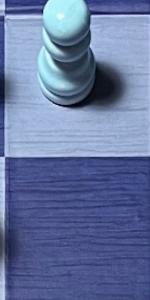
Label: Empty